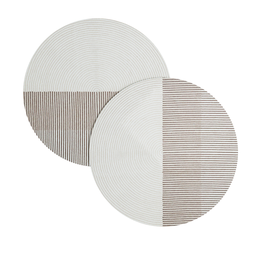
Label: decoration